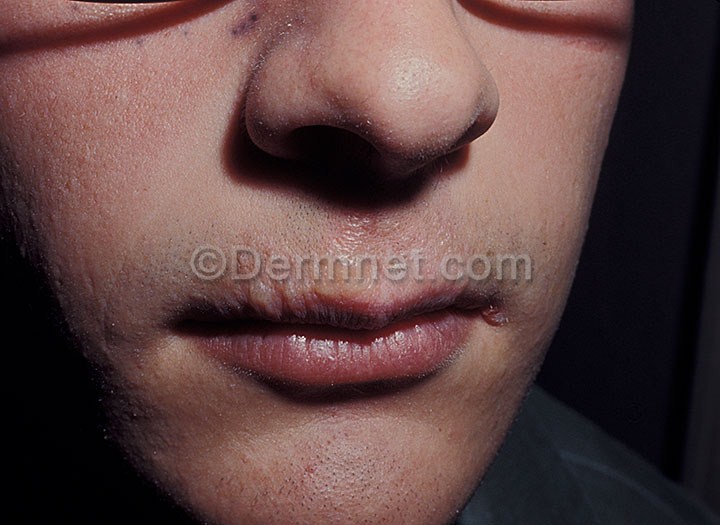
Disease: Warts Molluscum and other Viral Infections